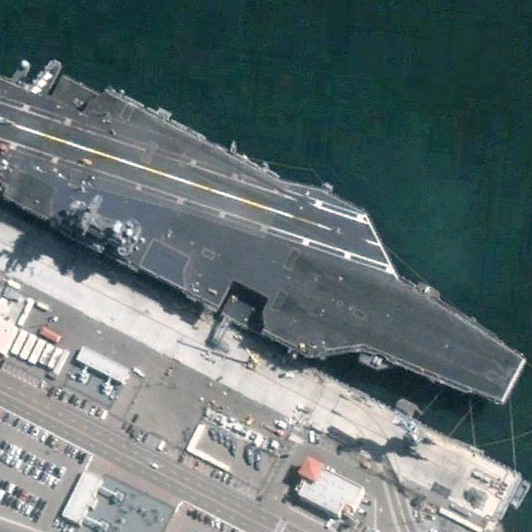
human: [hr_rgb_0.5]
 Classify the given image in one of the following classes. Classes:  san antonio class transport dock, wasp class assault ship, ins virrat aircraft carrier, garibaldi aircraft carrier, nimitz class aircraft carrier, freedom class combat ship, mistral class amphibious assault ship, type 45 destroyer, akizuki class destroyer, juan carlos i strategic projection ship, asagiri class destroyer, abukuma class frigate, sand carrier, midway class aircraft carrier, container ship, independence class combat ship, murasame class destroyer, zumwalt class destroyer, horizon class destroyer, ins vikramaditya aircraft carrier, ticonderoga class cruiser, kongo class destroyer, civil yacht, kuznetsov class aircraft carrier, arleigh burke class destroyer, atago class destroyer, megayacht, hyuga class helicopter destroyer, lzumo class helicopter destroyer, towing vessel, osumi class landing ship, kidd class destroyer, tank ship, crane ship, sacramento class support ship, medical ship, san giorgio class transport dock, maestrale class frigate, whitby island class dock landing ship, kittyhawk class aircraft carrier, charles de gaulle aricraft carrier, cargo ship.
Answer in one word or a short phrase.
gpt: Nimitz class aircraft carrier